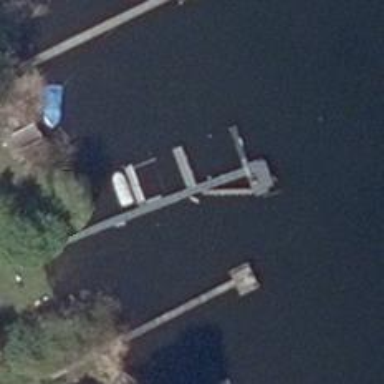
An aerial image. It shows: Man-made pier.